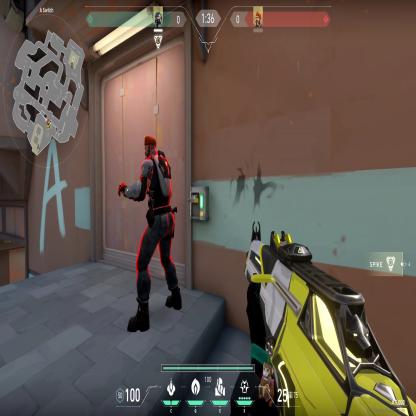
Label: enemy